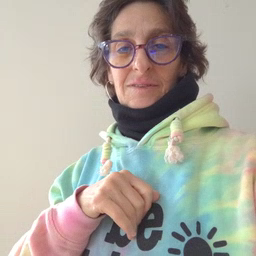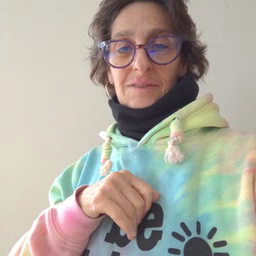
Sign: frenchfries